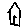
Label: house